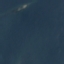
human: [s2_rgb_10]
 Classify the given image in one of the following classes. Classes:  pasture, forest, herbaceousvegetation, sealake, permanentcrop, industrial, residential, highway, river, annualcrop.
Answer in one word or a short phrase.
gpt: SeaLake